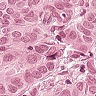
Metastatic tissue present: yes